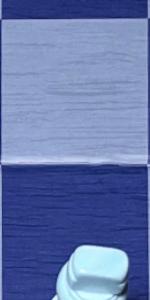
Label: Empty